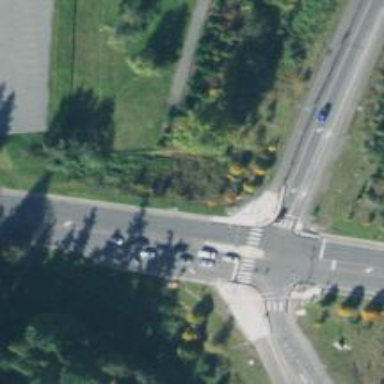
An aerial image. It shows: Secondary road with asphalt surface.